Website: macys
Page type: receipt
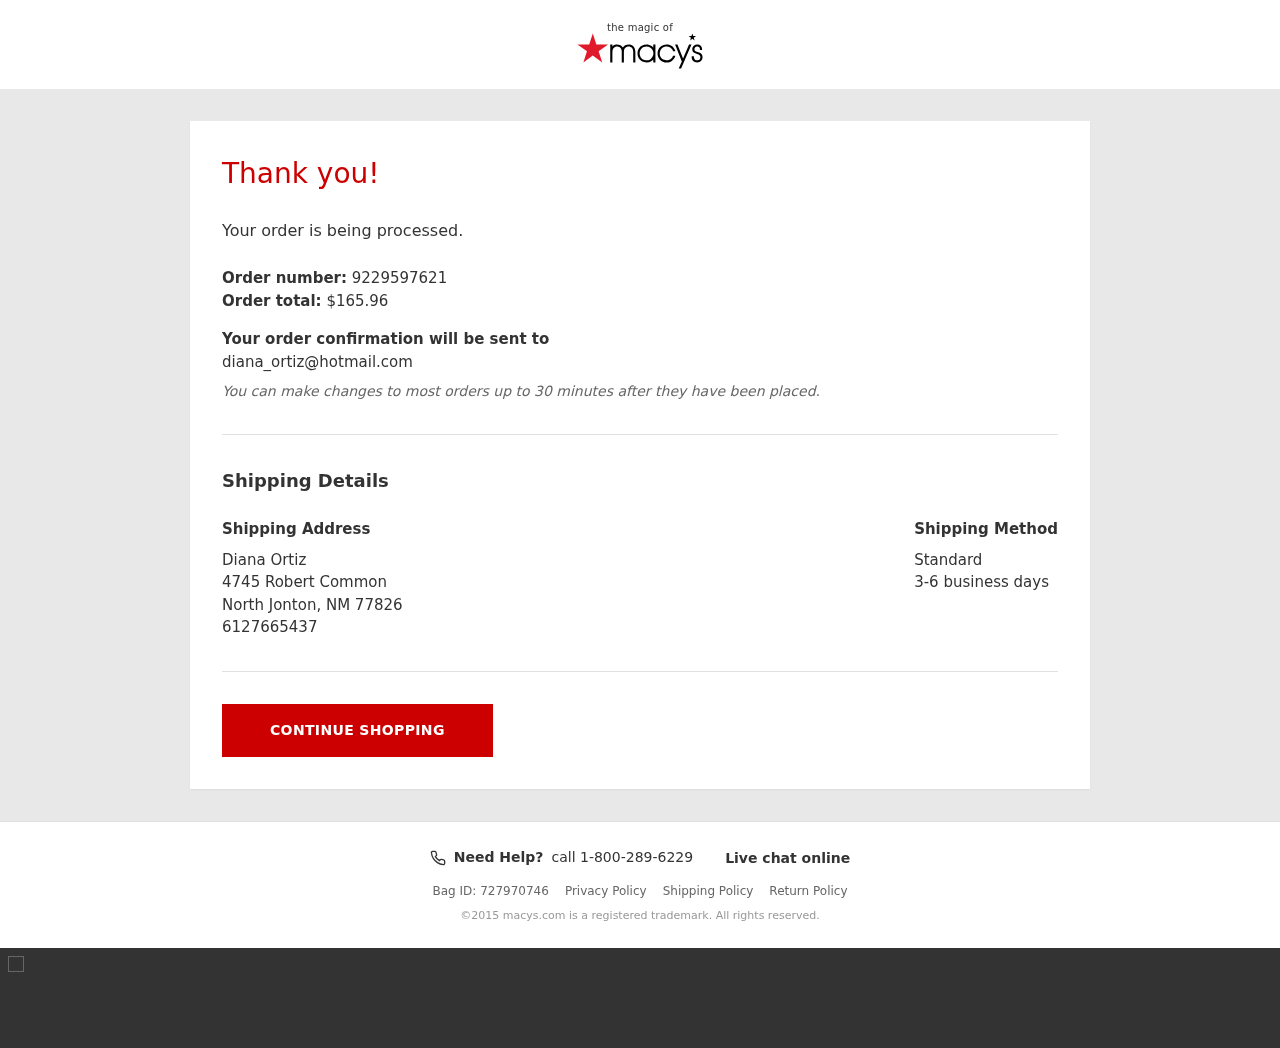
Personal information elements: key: PII_CITY_STATE_ZIP
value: North Jonton, NM 77826
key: PII_EMAIL
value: diana_ortiz@hotmail.com
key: PII_FULLNAME
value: Diana Ortiz
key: PII_PHONE
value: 6127665437
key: PII_STREET
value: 4745 Robert Common
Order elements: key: ORDER_ID
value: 9229597621
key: ORDER_TOTAL
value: $165.96